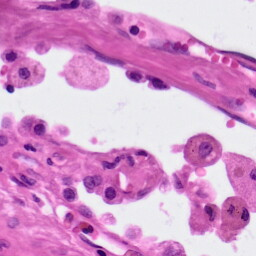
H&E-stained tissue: Lung